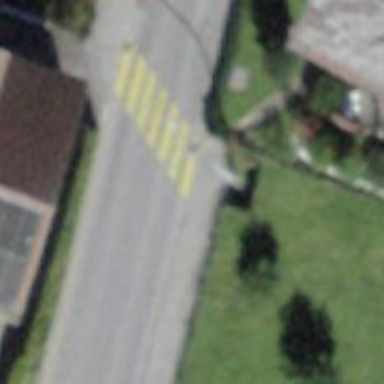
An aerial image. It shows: Footway with zebra crossing.